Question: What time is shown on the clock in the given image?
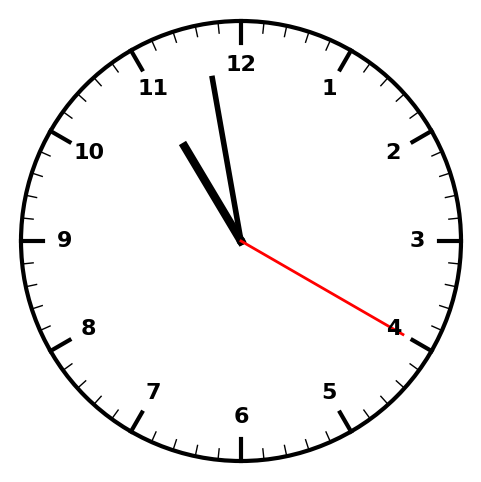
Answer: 10:58:20